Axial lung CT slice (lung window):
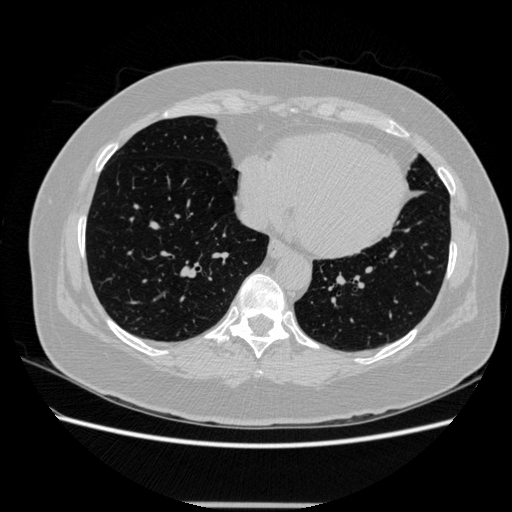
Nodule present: no